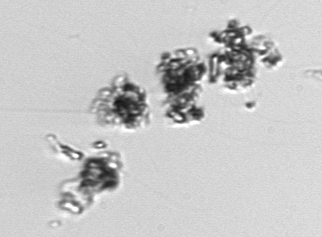
Label: Thalassiosira_TAG_external_detritus